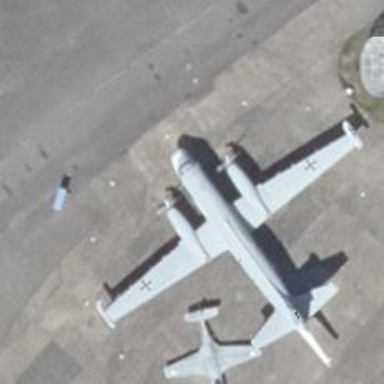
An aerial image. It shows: Aircraft with historical significance.